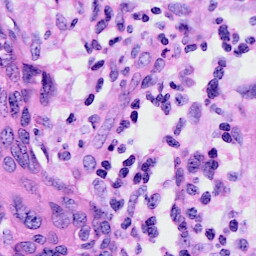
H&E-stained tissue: Cervix